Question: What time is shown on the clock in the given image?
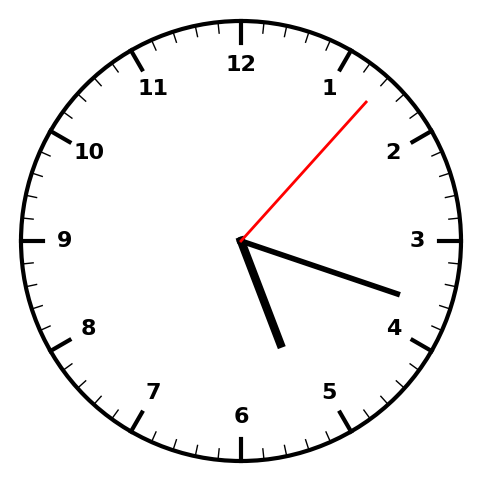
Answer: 05:18:07